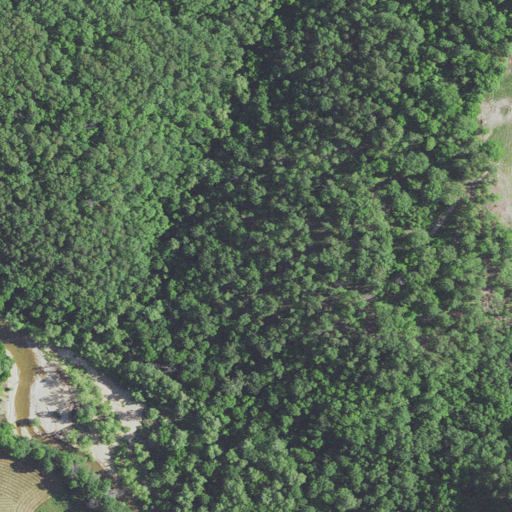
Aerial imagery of valley in Missouri named Harmon Hollow containing deciduous forest and pasture